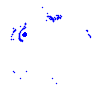
Particle: pion